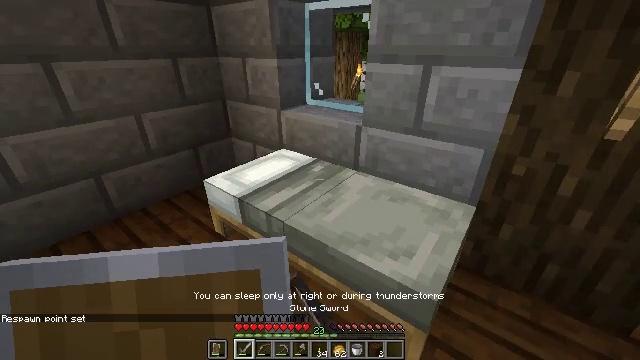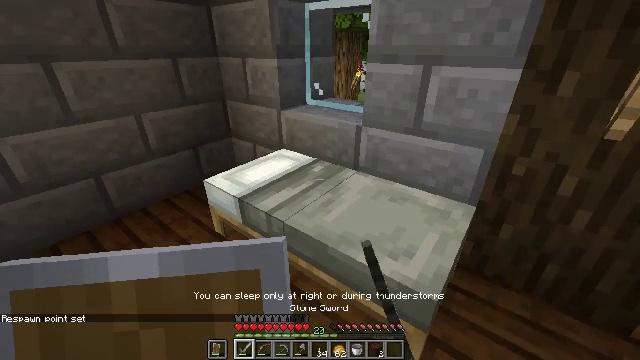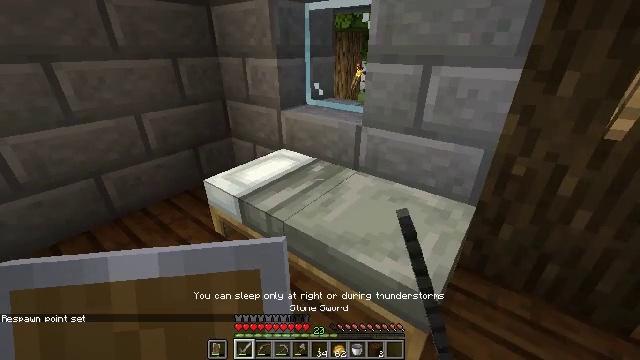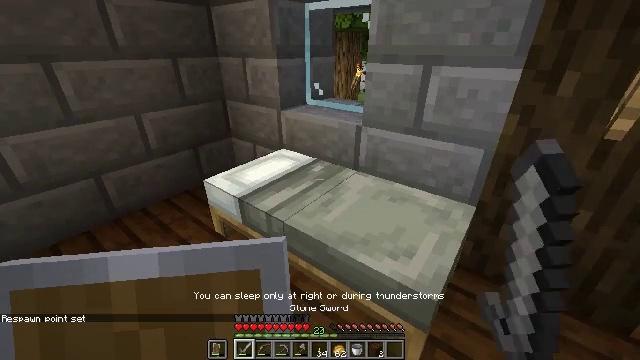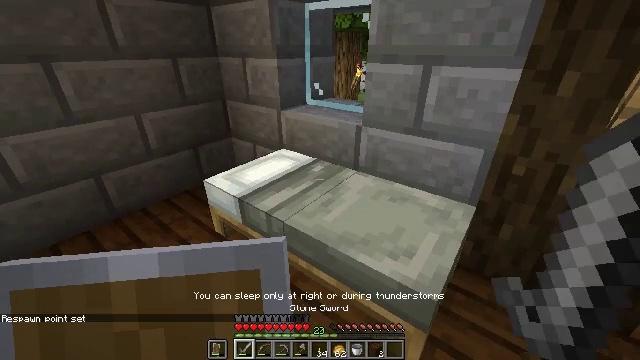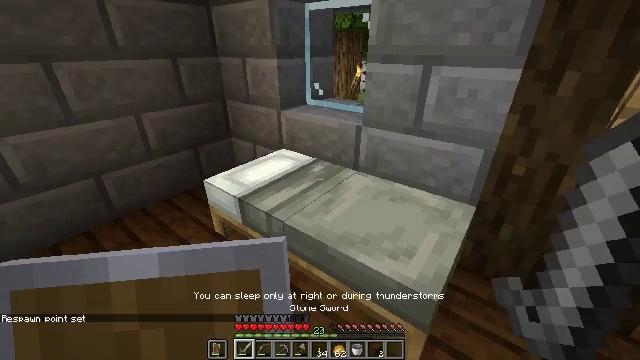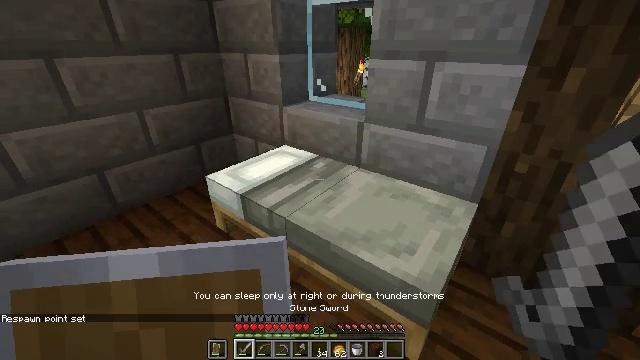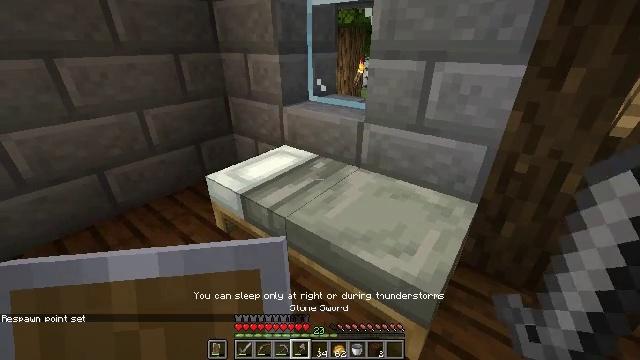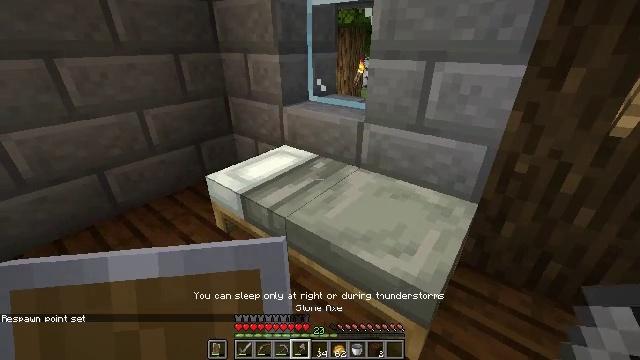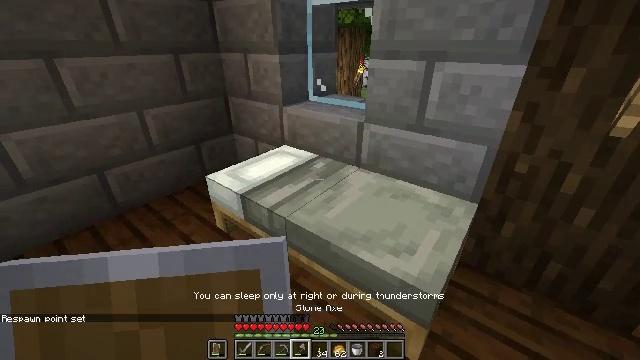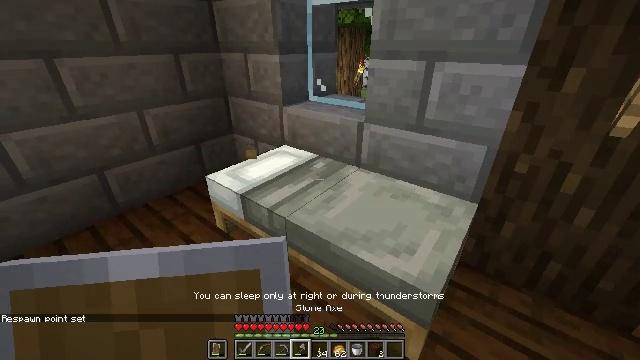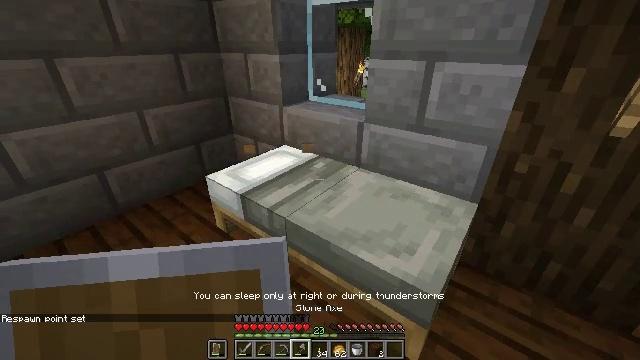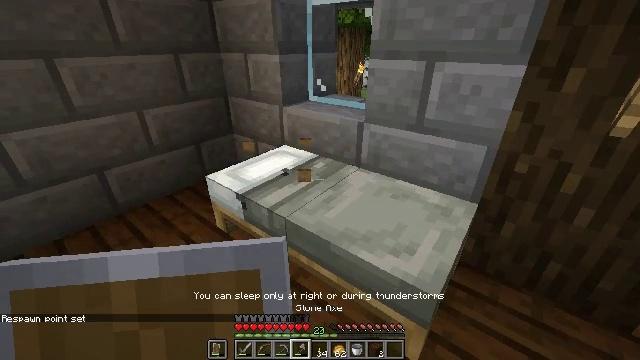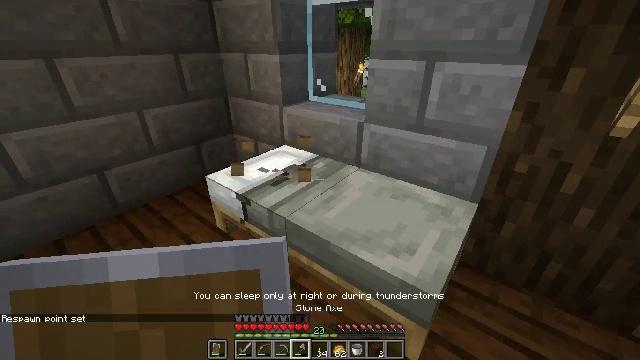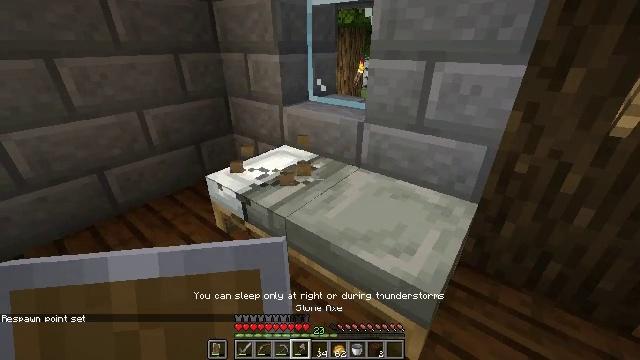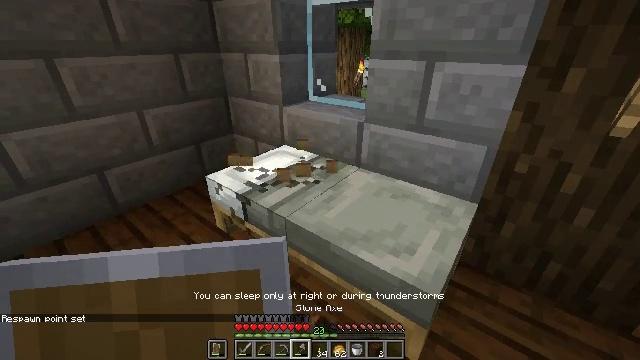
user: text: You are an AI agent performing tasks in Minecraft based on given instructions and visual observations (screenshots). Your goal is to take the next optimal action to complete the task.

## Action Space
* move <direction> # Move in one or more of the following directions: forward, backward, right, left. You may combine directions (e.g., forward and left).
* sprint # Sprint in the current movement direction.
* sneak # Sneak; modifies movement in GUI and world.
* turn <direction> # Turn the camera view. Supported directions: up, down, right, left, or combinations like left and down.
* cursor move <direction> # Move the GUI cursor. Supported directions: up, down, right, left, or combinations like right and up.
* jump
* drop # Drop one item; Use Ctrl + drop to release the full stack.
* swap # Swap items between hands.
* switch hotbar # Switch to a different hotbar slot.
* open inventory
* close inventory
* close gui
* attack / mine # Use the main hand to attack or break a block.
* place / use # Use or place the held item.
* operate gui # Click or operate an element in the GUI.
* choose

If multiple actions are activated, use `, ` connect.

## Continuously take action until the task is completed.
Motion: motion action
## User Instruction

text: Break a light gray bed.
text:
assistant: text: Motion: no_op
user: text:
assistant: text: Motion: no_op
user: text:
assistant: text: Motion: no_op
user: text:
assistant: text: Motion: no_op
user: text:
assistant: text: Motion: no_op
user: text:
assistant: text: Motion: no_op
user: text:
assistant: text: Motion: switch to hotbar 4
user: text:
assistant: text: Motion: switch to hotbar 4
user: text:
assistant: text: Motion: switch to hotbar 4
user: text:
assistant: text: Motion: attack / mine
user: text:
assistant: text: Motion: attack / mine
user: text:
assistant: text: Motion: attack / mine
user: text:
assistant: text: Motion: attack / mine
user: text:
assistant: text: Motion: attack / mine
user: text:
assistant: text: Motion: attack / mine
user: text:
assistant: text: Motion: attack / mine
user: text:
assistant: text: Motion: attack / mine
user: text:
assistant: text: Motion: attack / mine
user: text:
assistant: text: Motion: attack / mine
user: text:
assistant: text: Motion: attack / mine
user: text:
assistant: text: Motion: attack / mine
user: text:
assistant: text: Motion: attack / mine
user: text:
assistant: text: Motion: attack / mine